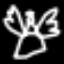
Label: angel